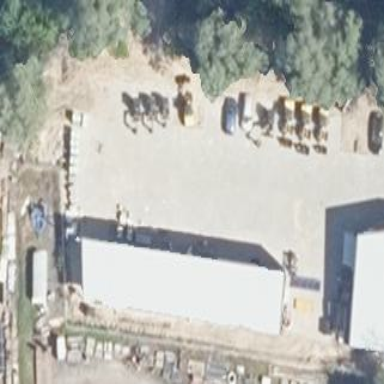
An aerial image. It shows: Hardware shop located within building.